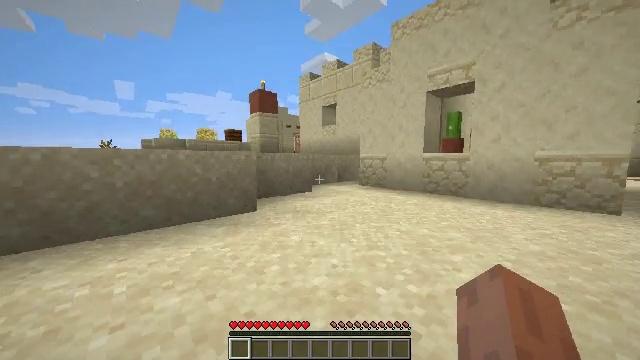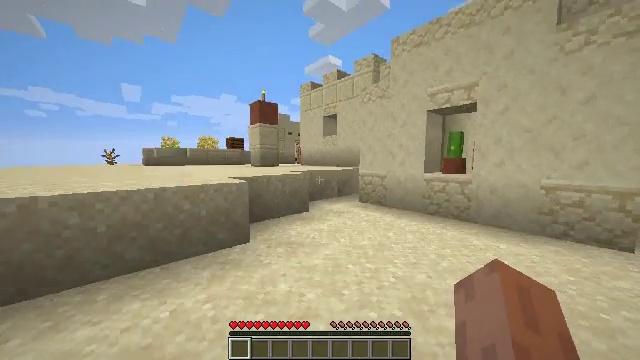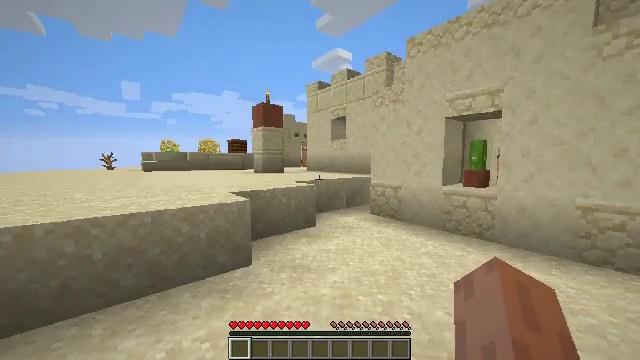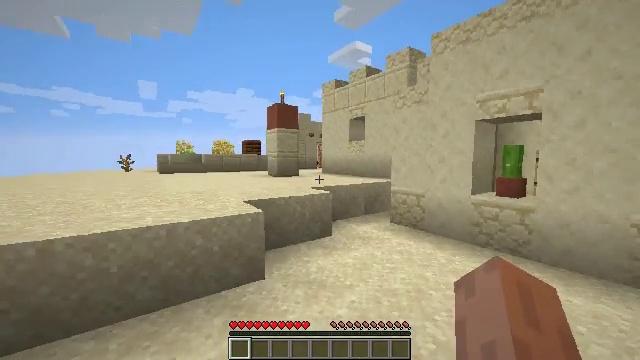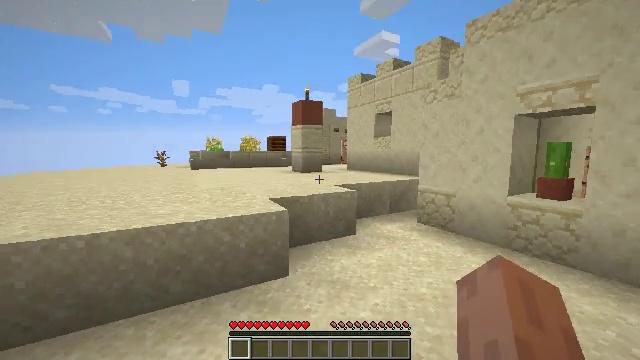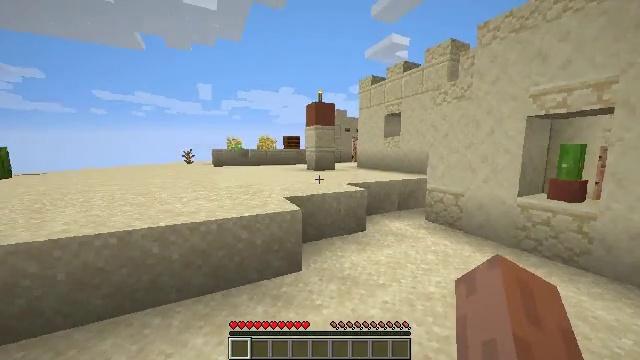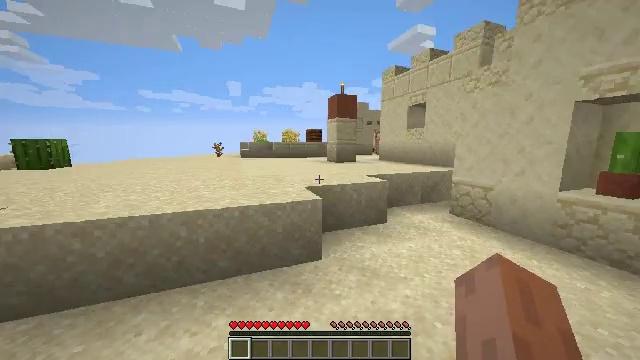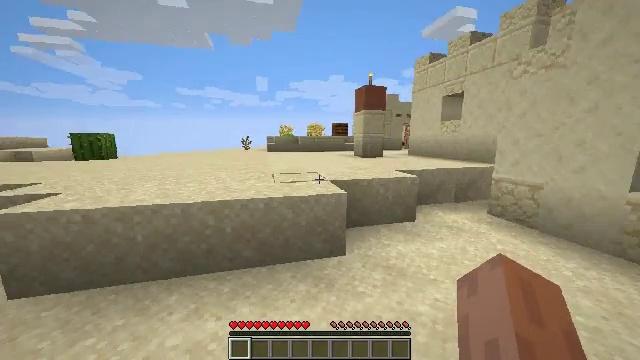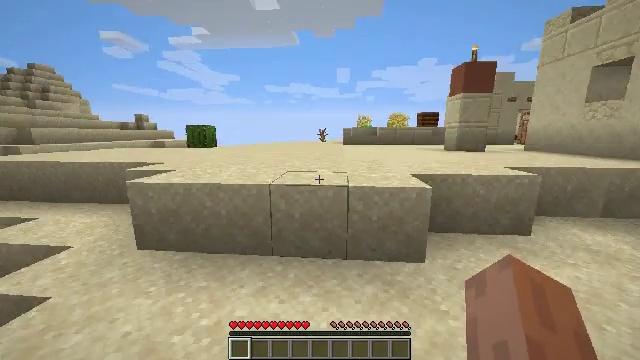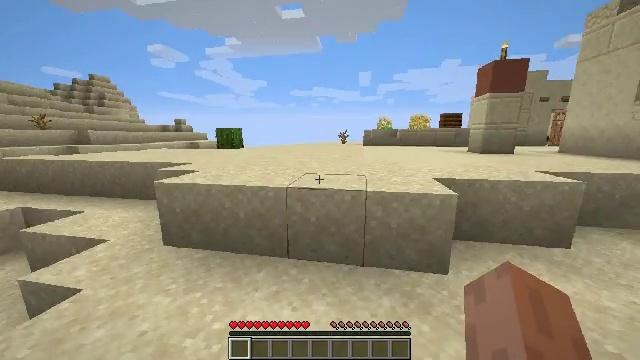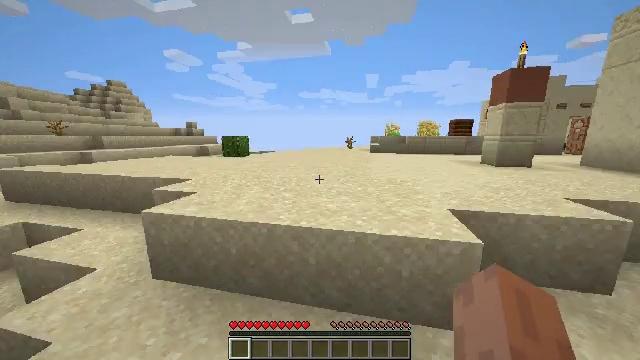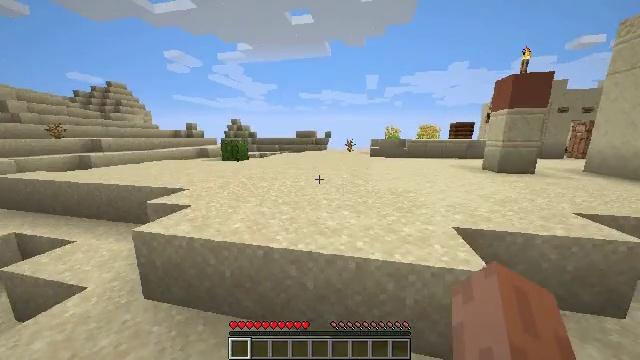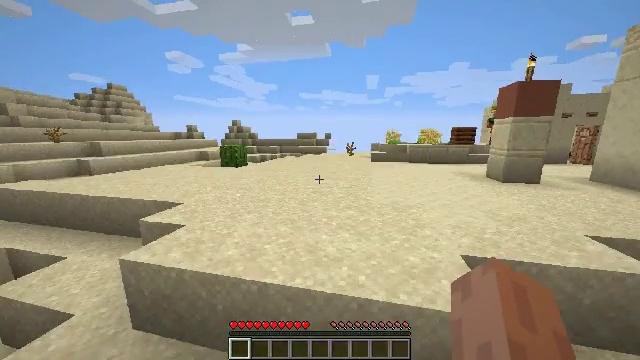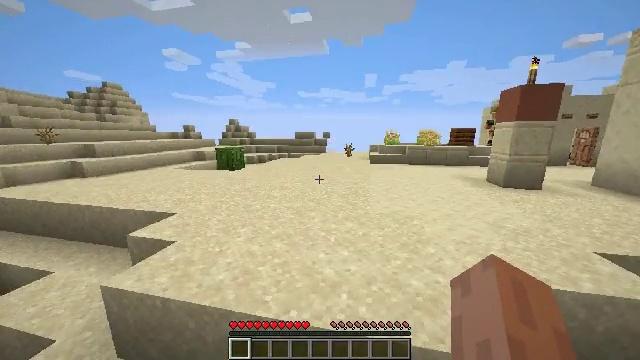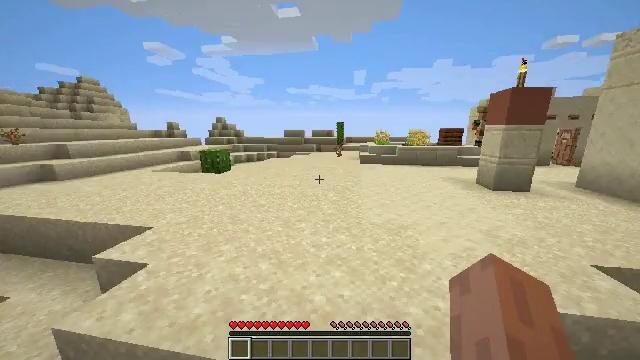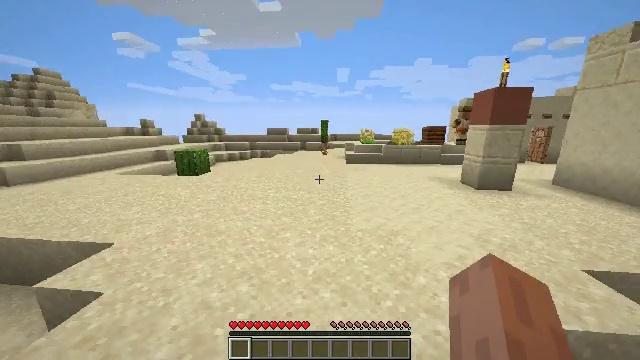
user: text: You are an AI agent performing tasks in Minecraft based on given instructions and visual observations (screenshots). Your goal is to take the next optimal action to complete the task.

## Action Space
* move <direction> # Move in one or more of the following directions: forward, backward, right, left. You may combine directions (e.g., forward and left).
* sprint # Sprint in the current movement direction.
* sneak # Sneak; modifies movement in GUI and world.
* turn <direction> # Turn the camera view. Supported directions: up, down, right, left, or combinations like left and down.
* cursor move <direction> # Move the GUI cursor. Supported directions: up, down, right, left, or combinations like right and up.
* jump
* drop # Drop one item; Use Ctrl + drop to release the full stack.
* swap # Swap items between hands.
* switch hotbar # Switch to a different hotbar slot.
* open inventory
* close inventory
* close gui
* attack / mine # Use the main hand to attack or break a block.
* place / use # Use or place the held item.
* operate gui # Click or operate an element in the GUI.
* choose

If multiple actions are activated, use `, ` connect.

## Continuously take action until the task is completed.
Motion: motion action
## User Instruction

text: Remove a hay block from the inventory.
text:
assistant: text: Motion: move forward, sprint, attack / mine, jump
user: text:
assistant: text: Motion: move forward, sprint, turn left, attack / mine, jump
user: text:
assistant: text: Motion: move forward, sprint, turn left, attack / mine, jump
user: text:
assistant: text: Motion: move forward, sprint, turn left and down, attack / mine, jump
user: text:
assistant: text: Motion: move forward, sprint, turn left and down, attack / mine, jump
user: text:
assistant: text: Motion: move forward, sprint, turn left and down, attack / mine, jump
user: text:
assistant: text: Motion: move forward, sprint, turn left and down, attack / mine, jump
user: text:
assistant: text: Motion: move forward, sprint, turn left, attack / mine, jump
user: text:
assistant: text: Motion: move forward, sprint, turn left, attack / mine, jump
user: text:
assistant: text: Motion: move forward, sprint, turn left, attack / mine, jump
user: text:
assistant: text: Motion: move forward, sprint, attack / mine, jump
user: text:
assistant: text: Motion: move forward, sprint, attack / mine, jump
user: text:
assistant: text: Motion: move forward, sprint, attack / mine, jump
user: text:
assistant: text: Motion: move forward, sprint, turn right, attack / mine, jump
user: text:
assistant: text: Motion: move forward, sprint, turn right, attack / mine, jump
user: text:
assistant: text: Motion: move forward, sprint, turn right and down, attack / mine, jump
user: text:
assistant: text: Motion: move forward, sprint, turn right, attack / mine, jump
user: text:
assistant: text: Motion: move forward, sprint, turn right, attack / mine, jump
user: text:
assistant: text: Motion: move forward, sprint, turn right, attack / mine, jump
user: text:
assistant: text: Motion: move forward, sprint, attack / mine, jump
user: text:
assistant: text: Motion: move forward, sprint, attack / mine, jump
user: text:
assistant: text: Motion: move forward, sprint, attack / mine, jump
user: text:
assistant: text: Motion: move forward, sprint, attack / mine, jump
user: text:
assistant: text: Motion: move forward, sprint, attack / mine, jump
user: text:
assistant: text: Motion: move forward, sprint, attack / mine, jump
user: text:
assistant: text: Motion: move forward, sprint, attack / mine, jump
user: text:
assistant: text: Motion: move forward, sprint, attack / mine, jump
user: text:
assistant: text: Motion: move forward, sprint, turn right, attack / mine, jump
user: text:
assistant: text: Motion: move forward, sprint, turn right, attack / mine, jump
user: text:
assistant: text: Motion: move forward, sprint, turn right, attack / mine, jump